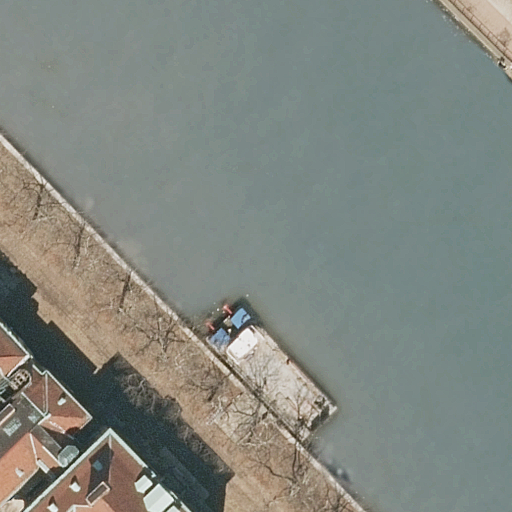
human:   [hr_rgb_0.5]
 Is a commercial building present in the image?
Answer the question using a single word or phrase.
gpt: no

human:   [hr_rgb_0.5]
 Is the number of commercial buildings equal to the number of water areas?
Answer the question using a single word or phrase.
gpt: no

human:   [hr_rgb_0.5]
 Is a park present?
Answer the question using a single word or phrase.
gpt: yes

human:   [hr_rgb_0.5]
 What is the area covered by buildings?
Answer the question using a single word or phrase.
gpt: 2232m2

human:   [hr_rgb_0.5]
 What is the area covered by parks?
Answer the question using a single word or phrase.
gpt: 10603m2

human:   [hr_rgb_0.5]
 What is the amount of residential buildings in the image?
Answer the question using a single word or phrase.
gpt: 1

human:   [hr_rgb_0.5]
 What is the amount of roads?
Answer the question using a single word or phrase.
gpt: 1

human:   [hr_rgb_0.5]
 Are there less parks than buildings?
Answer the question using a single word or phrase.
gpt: yes

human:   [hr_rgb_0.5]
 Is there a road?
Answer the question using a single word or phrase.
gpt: yes

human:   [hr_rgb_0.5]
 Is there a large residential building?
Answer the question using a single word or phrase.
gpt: yes

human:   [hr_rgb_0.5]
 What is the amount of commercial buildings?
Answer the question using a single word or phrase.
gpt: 0

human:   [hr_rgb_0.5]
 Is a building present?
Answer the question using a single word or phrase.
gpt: yes

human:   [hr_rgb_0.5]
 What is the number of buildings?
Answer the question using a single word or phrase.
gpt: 2

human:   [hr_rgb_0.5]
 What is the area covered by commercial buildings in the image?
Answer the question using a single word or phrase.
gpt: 0m2

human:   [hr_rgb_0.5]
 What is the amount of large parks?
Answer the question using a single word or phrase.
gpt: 1

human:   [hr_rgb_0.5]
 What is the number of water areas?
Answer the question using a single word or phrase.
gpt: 1

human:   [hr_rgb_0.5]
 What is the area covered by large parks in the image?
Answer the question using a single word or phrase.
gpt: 10603m2

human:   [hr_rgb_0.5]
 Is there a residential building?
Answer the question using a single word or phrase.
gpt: yes

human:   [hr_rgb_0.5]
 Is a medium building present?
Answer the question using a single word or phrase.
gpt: no

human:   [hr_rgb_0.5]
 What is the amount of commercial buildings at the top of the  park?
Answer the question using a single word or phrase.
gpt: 0

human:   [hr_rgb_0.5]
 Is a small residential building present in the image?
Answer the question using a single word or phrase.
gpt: no

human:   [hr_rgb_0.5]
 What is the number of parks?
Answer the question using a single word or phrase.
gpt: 1

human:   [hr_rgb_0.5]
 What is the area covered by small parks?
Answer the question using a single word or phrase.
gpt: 0m2

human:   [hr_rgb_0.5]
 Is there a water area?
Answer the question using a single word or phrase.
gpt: yes

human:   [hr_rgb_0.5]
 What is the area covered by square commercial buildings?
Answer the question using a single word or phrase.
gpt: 0m2

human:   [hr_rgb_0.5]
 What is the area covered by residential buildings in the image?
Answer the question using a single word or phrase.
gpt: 584m2

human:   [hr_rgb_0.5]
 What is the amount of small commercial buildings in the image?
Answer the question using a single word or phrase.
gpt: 0

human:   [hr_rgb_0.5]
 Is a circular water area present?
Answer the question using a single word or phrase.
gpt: no

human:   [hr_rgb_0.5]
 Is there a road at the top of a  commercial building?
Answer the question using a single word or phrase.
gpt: no

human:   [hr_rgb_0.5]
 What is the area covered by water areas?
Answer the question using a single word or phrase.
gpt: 7656m2

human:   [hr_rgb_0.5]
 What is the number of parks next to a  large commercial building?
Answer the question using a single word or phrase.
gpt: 0

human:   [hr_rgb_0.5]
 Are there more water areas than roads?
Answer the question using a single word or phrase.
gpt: no

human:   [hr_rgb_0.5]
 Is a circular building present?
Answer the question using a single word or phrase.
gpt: no

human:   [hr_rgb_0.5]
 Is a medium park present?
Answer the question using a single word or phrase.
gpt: no

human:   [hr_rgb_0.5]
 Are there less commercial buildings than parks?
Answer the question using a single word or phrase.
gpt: yes

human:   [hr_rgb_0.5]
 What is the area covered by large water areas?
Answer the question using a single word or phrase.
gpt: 7656m2

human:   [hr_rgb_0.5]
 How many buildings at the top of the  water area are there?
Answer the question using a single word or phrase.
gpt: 0

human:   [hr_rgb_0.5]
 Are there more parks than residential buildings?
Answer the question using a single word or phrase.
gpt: no

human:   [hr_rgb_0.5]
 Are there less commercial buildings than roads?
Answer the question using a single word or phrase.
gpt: yes

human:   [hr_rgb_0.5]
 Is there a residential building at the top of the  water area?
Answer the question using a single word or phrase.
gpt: no

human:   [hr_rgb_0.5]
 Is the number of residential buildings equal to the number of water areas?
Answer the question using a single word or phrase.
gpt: yes

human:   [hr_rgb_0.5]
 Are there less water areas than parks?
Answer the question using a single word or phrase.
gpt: no

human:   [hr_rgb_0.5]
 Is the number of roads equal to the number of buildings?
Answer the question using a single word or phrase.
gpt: no

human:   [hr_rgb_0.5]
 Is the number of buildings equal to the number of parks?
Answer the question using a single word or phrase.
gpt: no

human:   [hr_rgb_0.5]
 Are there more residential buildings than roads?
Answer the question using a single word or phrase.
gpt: no

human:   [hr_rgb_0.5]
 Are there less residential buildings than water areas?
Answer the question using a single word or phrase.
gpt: no

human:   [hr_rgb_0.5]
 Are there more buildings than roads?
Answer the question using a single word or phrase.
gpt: yes

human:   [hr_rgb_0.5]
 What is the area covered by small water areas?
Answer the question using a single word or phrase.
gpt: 0m2

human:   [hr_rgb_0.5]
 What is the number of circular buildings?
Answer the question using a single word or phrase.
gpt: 0

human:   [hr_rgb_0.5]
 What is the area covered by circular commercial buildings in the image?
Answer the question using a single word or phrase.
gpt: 0m2

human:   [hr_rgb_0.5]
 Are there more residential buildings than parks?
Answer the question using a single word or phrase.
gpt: no

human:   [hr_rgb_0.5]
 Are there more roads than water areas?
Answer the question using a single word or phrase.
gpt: no

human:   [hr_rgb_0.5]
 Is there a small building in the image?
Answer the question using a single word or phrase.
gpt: no

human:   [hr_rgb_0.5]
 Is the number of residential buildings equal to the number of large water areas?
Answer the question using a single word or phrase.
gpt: yes

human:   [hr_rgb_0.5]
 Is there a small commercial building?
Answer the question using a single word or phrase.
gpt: no

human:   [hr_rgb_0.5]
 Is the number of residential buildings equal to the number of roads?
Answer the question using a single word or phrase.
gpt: yes

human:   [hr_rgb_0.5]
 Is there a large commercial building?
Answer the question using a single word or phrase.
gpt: no

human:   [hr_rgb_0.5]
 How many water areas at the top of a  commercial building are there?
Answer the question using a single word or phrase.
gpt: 0

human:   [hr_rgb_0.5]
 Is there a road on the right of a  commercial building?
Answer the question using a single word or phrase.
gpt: no

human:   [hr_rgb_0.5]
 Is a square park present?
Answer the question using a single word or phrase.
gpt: no

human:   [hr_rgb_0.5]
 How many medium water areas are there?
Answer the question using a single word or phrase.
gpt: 0

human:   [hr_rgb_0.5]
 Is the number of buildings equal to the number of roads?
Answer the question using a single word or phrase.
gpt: no

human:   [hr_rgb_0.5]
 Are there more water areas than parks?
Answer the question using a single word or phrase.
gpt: no

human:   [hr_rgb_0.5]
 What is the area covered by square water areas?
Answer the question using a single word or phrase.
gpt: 0m2